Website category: university
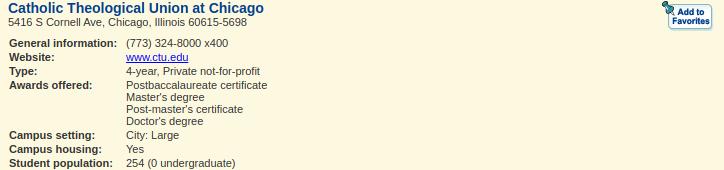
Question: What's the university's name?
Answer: Catholic Theological Union at Chicago

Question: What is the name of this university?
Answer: Catholic Theological Union at Chicago

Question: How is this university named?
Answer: Catholic Theological Union at Chicago

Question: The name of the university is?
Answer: Catholic Theological Union at Chicago

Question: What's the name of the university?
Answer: Catholic Theological Union at Chicago

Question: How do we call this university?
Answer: Catholic Theological Union at Chicago

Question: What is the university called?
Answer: Catholic Theological Union at Chicago

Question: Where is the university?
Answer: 5416 S Cornell Ave, Chicago, Illinois 60615-5698

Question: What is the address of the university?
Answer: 5416 S Cornell Ave, Chicago, Illinois 60615-5698

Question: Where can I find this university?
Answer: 5416 S Cornell Ave, Chicago, Illinois 60615-5698

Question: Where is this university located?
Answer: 5416 S Cornell Ave, Chicago, Illinois 60615-5698

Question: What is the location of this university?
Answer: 5416 S Cornell Ave, Chicago, Illinois 60615-5698

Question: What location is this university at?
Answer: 5416 S Cornell Ave, Chicago, Illinois 60615-5698

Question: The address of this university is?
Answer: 5416 S Cornell Ave, Chicago, Illinois 60615-5698

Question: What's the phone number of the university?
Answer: (773) 324-8000 x400

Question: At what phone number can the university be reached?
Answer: (773) 324-8000 x400

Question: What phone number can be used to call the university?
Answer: (773) 324-8000 x400

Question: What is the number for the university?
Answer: (773) 324-8000 x400

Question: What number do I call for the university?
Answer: (773) 324-8000 x400

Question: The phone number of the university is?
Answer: (773) 324-8000 x400

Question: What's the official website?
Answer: www.ctu.edu

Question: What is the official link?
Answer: www.ctu.edu

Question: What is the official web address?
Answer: www.ctu.edu

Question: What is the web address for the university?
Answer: www.ctu.edu

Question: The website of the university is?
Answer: www.ctu.edu

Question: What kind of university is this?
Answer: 4-year, Private not-for-profit

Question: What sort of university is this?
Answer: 4-year, Private not-for-profit

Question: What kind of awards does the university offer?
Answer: Postbaccalaureate certificate Master's degree Post-master's certificate Doctor's degree

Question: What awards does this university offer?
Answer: Postbaccalaureate certificate Master's degree Post-master's certificate Doctor's degree

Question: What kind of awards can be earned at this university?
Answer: Postbaccalaureate certificate Master's degree Post-master's certificate Doctor's degree

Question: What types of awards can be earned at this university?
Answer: Postbaccalaureate certificate Master's degree Post-master's certificate Doctor's degree

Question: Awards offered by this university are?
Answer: Postbaccalaureate certificate Master's degree Post-master's certificate Doctor's degree

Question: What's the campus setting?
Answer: City: Large

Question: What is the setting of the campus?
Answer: City: Large

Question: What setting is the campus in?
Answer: City: Large

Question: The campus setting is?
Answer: City: Large

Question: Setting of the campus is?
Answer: City: Large

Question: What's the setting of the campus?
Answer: City: Large

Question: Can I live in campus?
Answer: Yes

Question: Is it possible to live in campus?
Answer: Yes

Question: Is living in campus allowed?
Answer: Yes

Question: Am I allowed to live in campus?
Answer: Yes

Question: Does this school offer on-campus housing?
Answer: Yes

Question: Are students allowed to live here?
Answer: Yes

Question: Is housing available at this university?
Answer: Yes

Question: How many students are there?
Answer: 254 (0 undergraduate)

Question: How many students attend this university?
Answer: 254 (0 undergraduate)

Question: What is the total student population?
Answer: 254 (0 undergraduate)

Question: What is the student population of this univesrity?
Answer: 254 (0 undergraduate)

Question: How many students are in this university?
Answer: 254 (0 undergraduate)

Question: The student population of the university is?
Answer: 254 (0 undergraduate)